Aerial crown-view tile of a tropical tree (Barro Colorado Island, Panama), acquired 20250414:
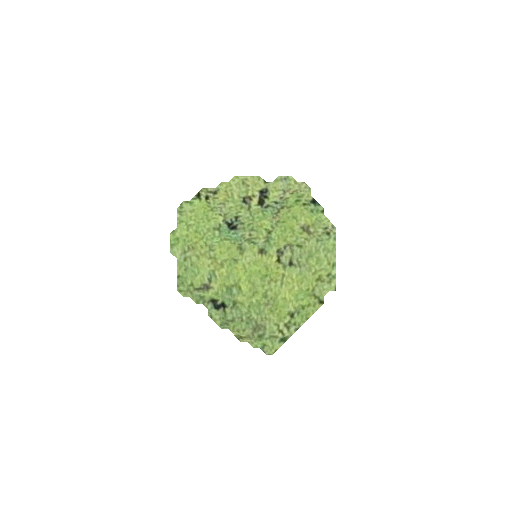
Species: Pouteria stipitata
GBIF accepted scientific name: Pouteria stipitata
Crown area: 31.667 m²